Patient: sex F, age 64
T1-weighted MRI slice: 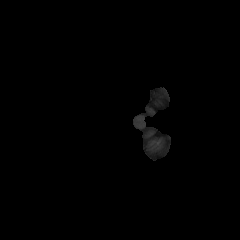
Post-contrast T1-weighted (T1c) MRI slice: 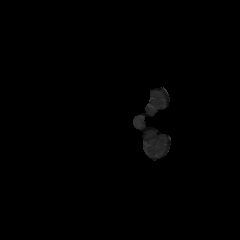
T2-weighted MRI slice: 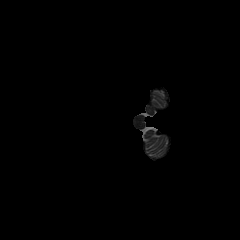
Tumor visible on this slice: no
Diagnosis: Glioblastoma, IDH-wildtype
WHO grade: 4